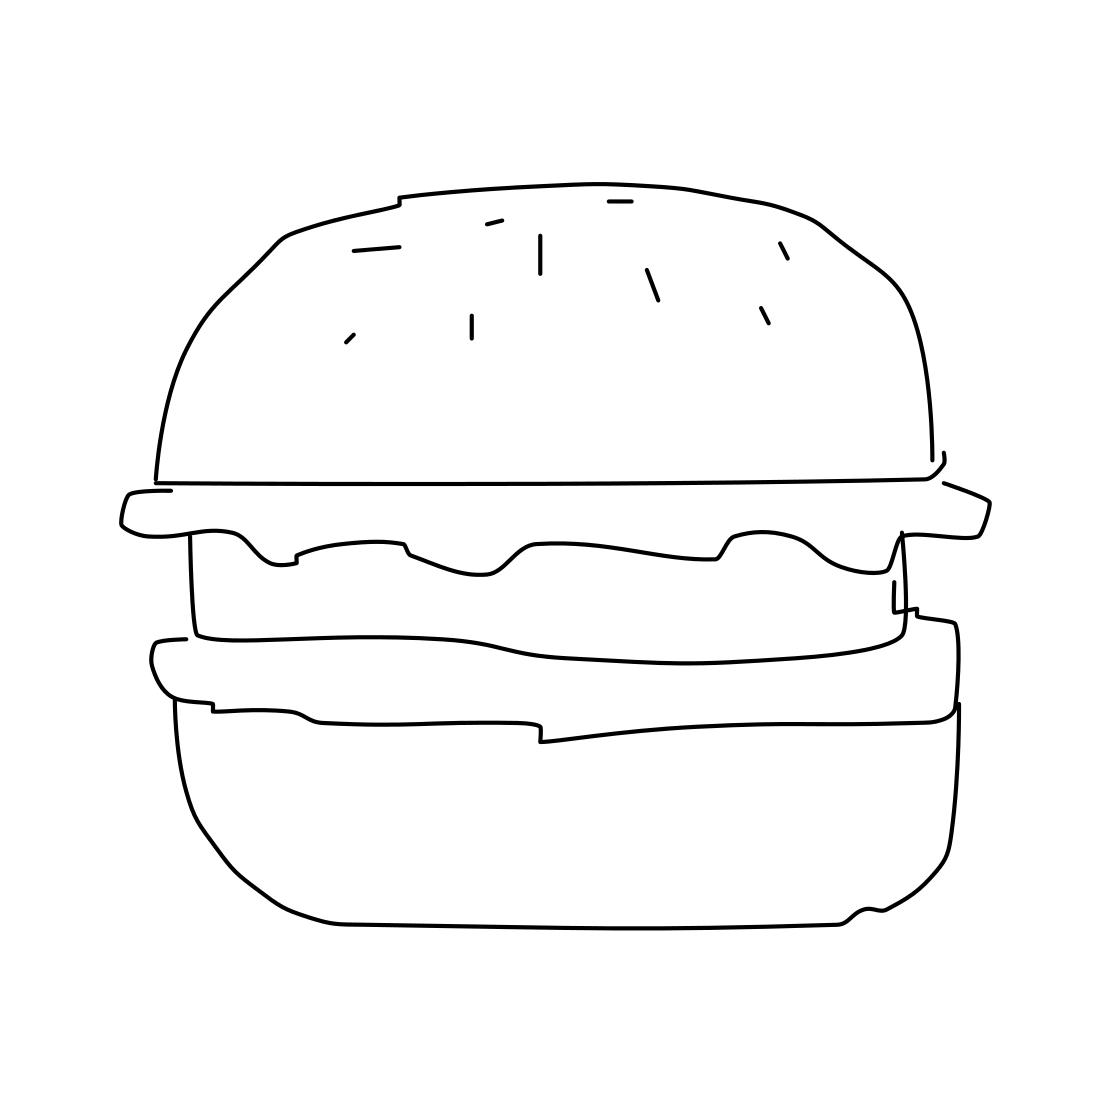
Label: hamburger